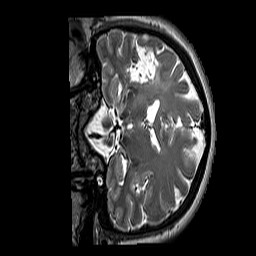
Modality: T2w
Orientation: coronal
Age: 45
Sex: female
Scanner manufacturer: siemens
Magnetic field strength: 3 T
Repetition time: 3.2 s
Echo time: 0.212 s